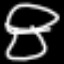
Label: mushroom